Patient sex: M
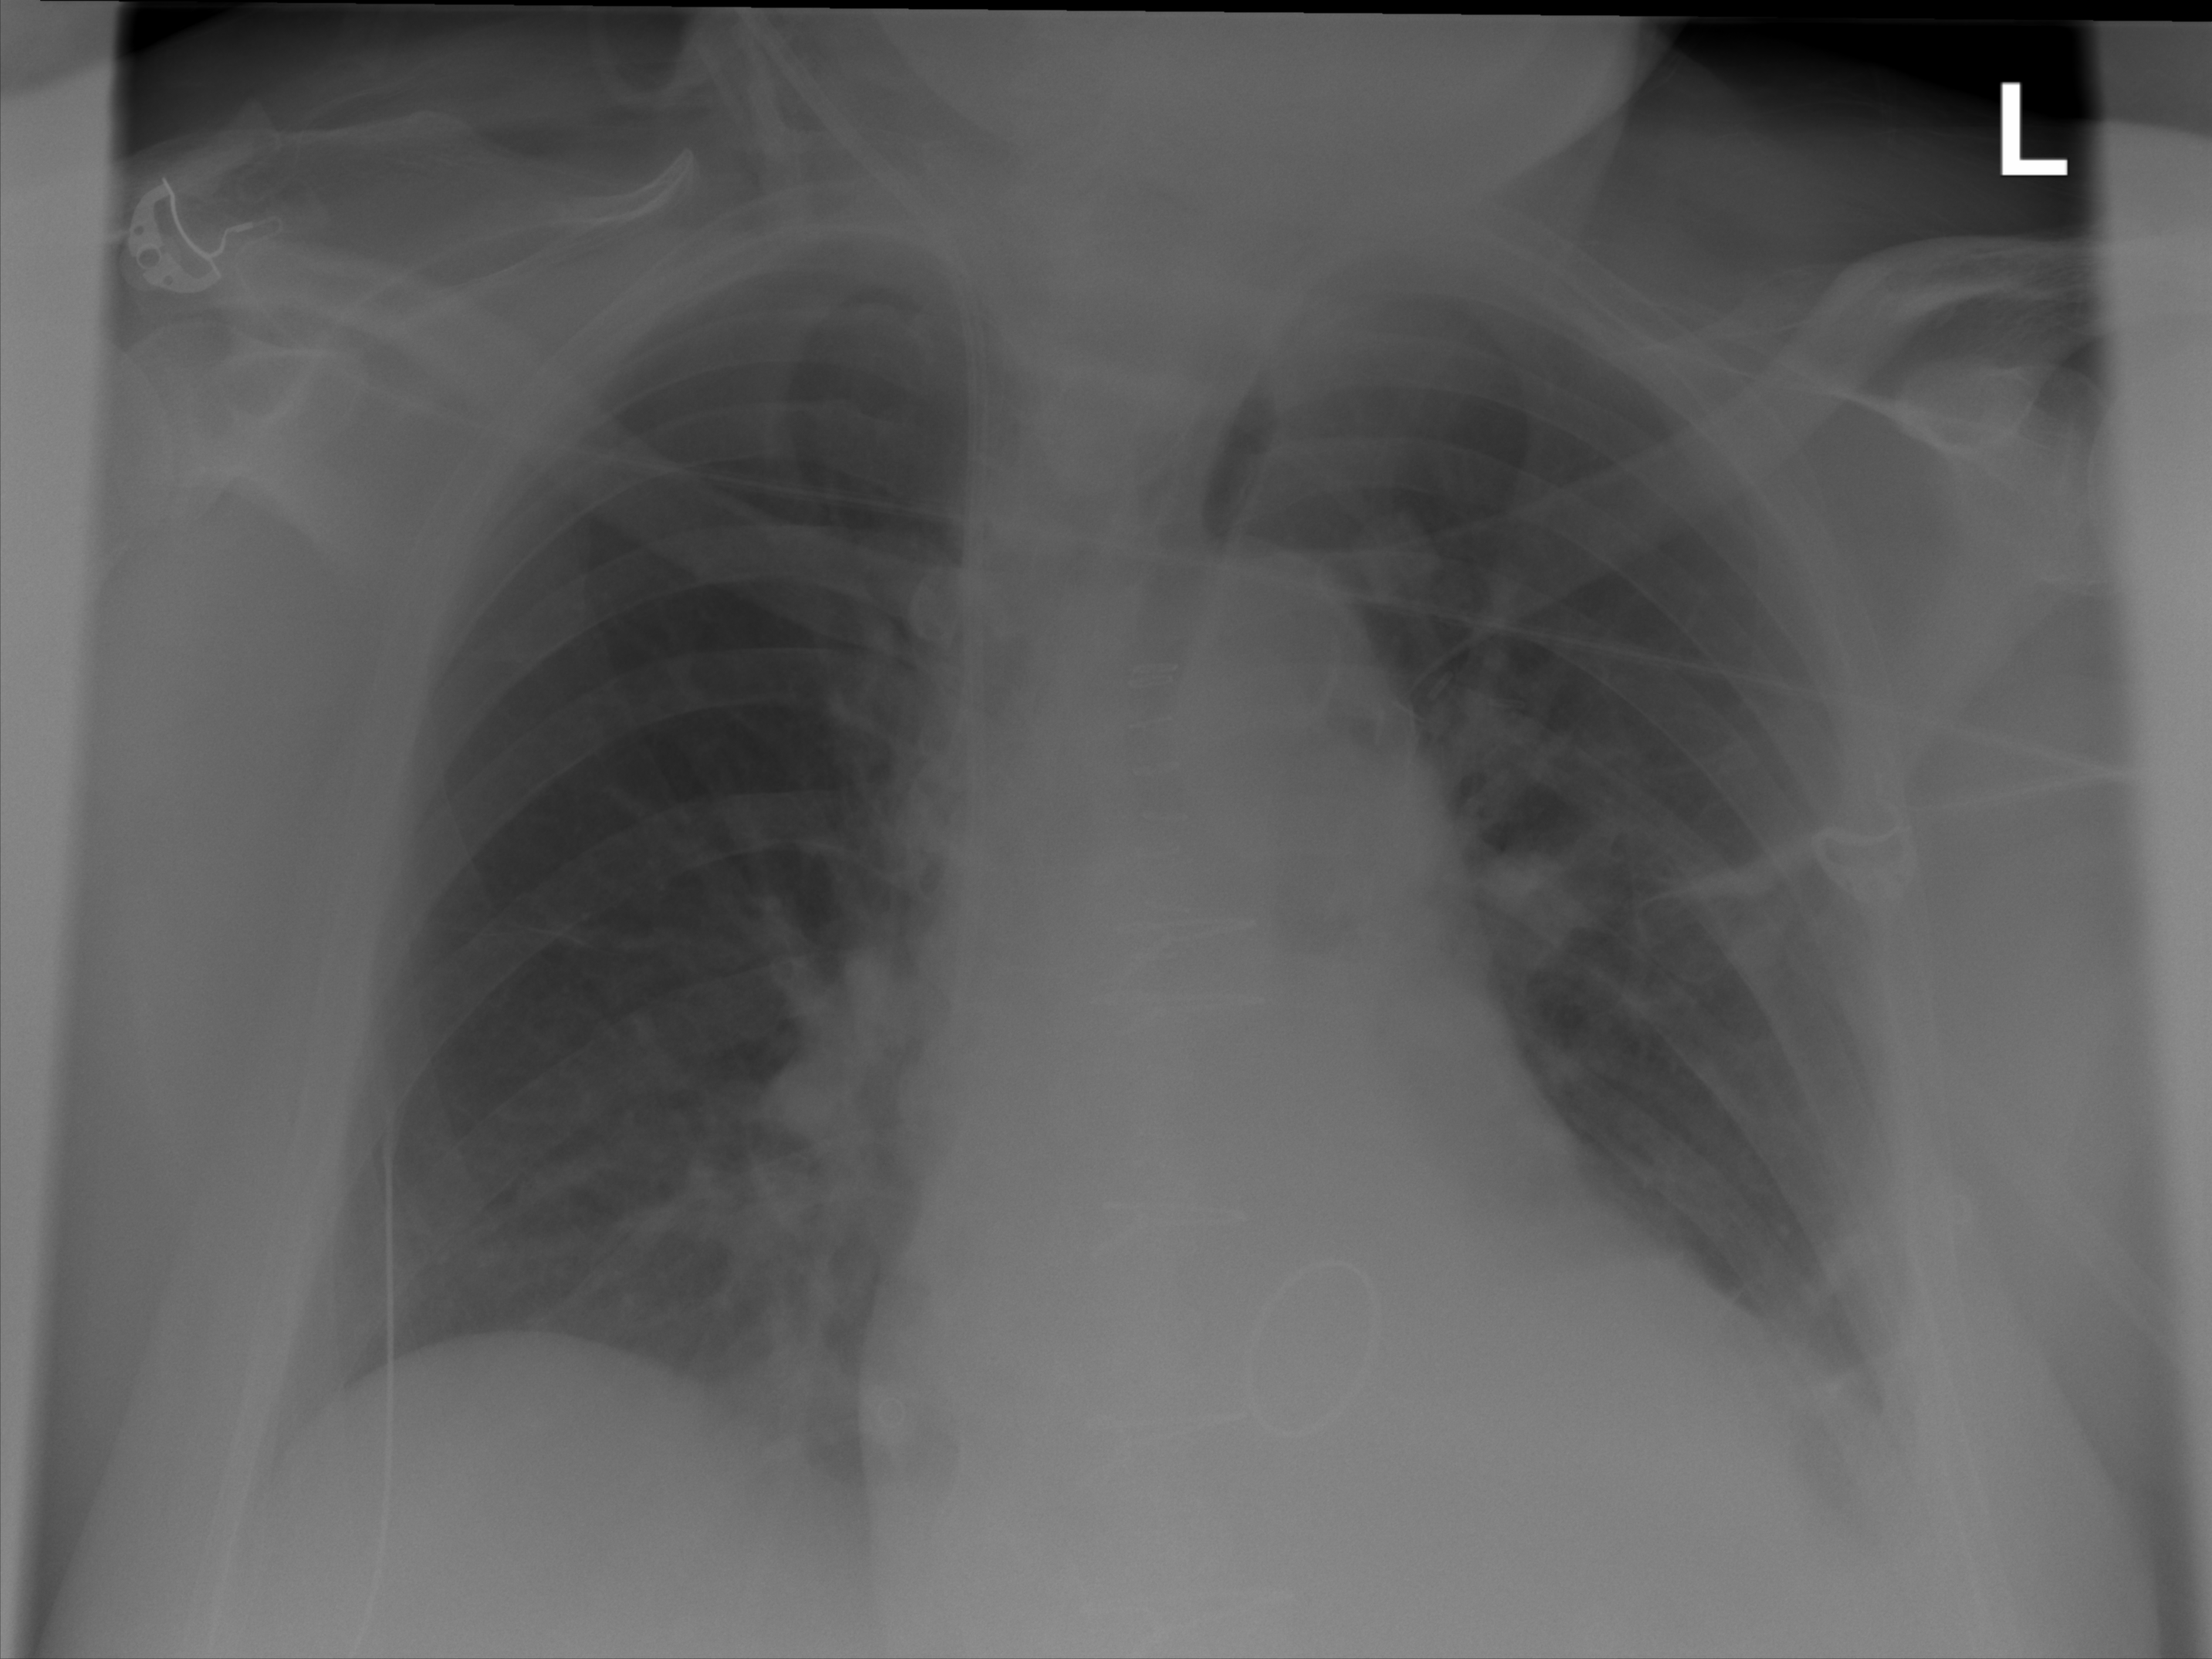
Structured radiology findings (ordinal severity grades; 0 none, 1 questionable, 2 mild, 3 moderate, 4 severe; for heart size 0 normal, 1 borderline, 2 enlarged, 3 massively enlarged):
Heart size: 2
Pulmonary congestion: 2
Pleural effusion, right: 0
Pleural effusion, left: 1
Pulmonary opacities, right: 0
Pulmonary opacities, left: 0
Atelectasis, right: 2
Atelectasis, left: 2